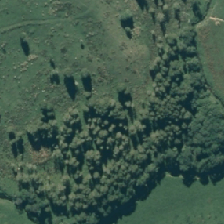
Land cover: broadleaved_indigenous_hardwood